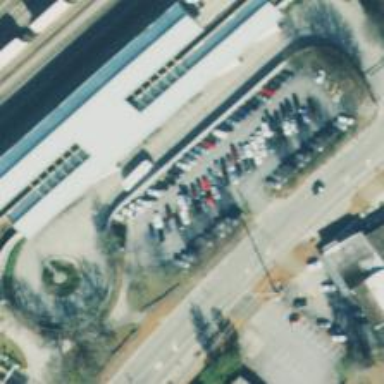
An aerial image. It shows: Parking area with park and ride facility.